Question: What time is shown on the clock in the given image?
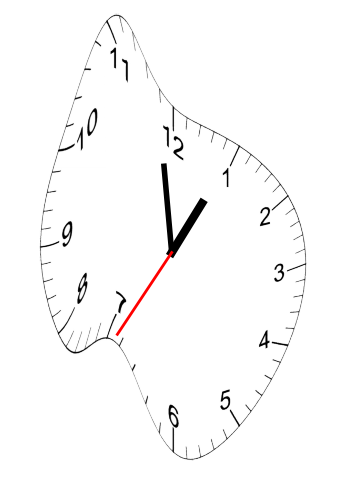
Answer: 12:58:35